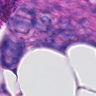
Metastatic tissue present: yes